Question: I am using SFTP client(WinSCP) to get into a remote server and retrieve some files. I could not get to the SFTP server when I use WinSCP in a Windows-7 machine; but it works good when I try it from an XP machine. Can anyone think of what might be wrong. Any help appreciated!
I am also including the error screenshot, if that helps
Can anyone please help!
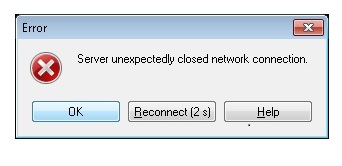
Answer: This could be some problem with your firewall. Check it if you are blocking WinSCP.